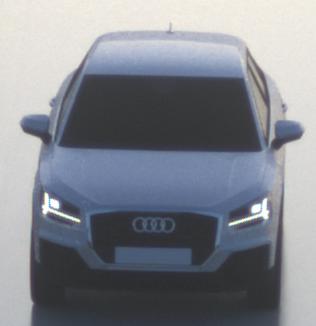
Make: Audi
Model: Q2
Model produced from: 2016
Model produced until: 2020
Doors: 5
Color: white
Road condition: wet road
Daytime: sunrise or sunset
Contrast: low contrast